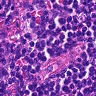
Metastatic tissue present: no